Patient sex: F
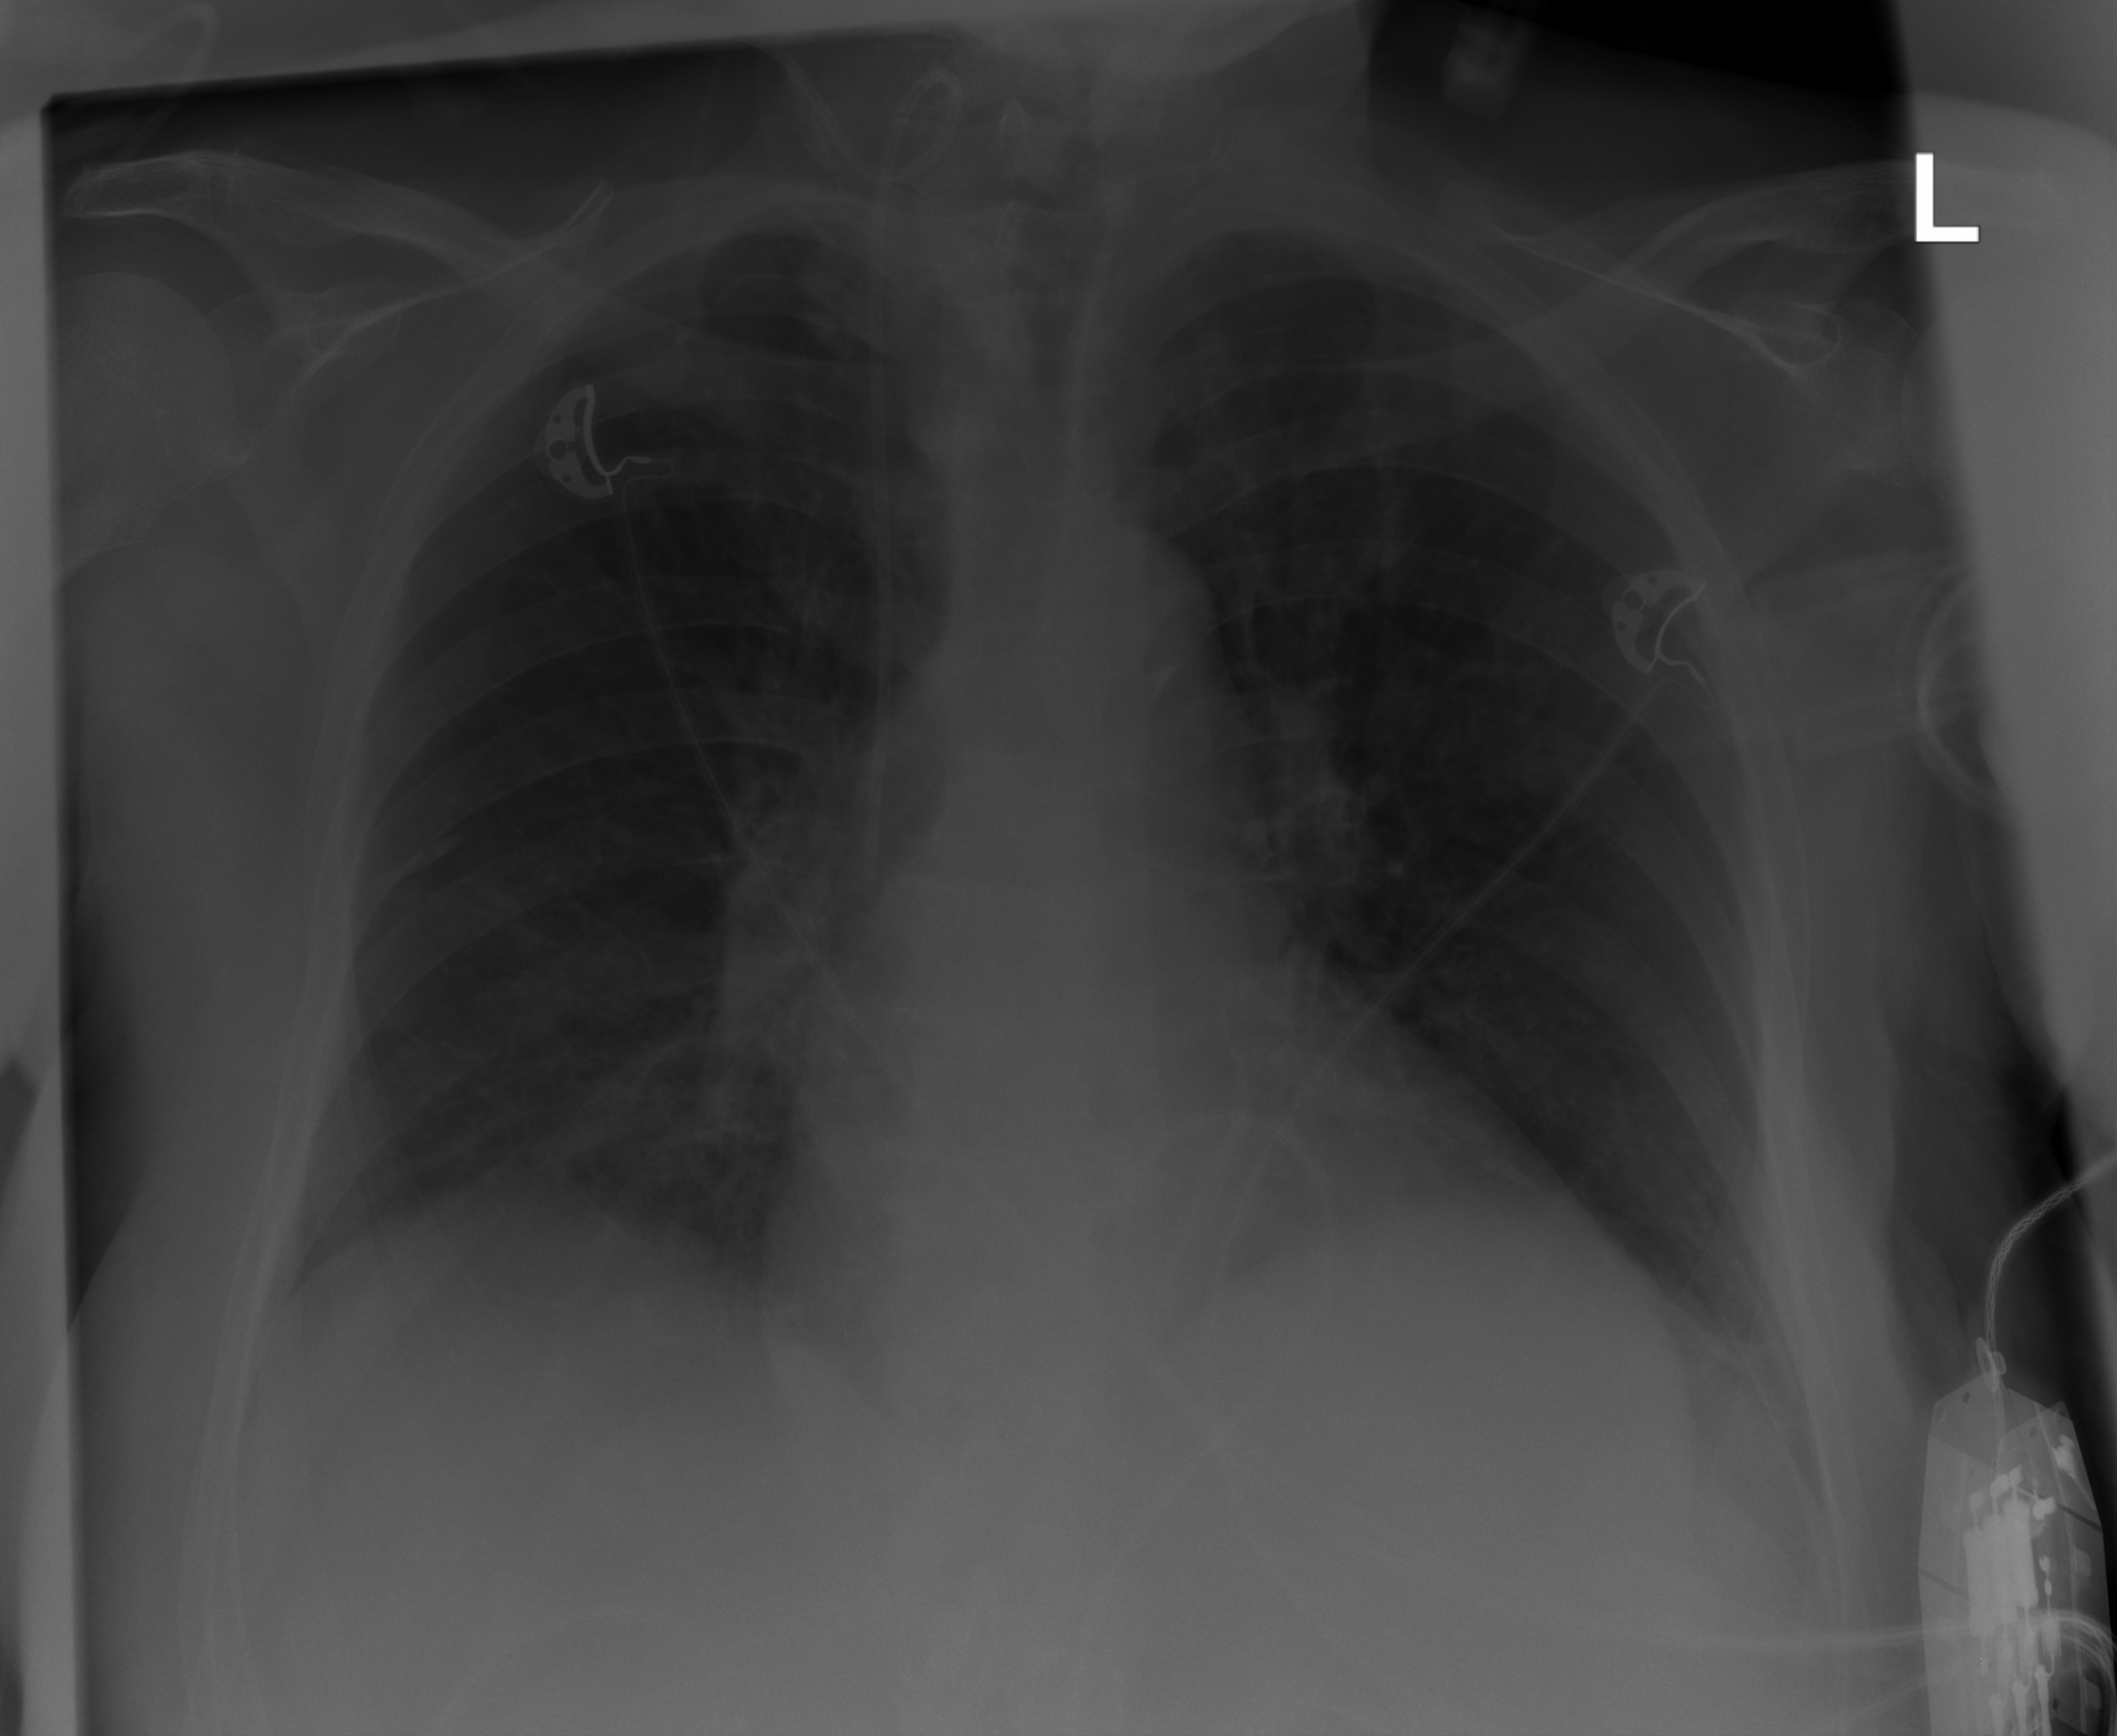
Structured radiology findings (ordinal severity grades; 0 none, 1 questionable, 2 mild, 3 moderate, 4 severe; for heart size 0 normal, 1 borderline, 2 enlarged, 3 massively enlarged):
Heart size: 1
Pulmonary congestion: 0
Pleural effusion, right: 1
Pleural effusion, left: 0
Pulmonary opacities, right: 0
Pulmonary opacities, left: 0
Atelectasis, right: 2
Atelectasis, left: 2